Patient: sex F, age 55
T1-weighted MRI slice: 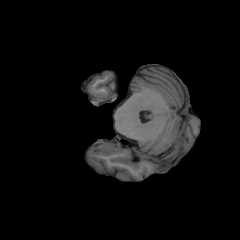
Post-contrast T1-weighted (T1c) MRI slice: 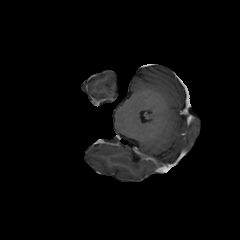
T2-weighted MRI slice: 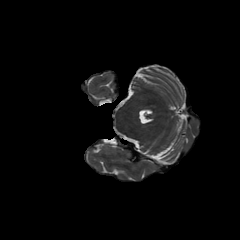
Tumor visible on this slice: no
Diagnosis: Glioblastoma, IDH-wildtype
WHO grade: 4